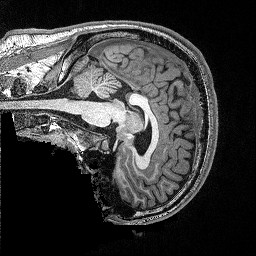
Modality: T1w
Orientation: sagittal
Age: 23
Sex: male
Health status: ill
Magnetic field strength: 3 T
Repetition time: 2.53 s
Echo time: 0.00331 s